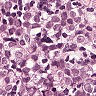
Metastatic tissue present: yes